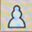
Piece: wP